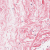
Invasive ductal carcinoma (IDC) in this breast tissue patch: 0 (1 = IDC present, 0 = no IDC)